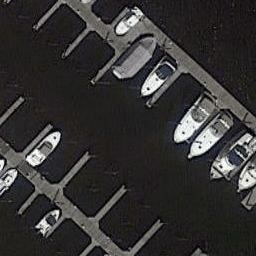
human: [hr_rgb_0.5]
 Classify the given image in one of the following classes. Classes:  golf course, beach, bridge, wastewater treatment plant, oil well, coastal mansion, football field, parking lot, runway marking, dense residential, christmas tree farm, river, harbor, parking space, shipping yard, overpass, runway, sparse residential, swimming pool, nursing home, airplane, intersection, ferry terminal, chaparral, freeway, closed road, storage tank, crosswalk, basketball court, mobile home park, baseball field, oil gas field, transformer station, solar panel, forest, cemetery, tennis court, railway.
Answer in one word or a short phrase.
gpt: harbor